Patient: sex M, age 34
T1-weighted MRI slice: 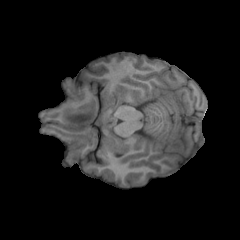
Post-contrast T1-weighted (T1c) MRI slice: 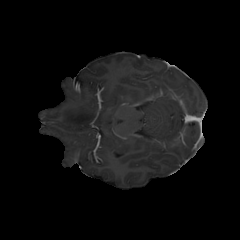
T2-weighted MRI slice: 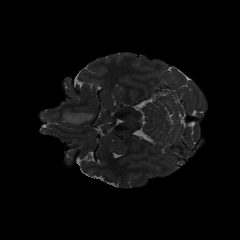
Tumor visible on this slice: yes
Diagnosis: Astrocytoma, IDH-mutant
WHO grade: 2